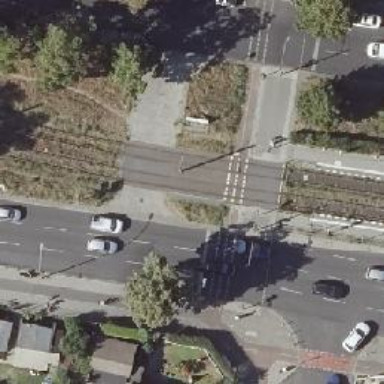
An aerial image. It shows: Tram level crossing on railway.